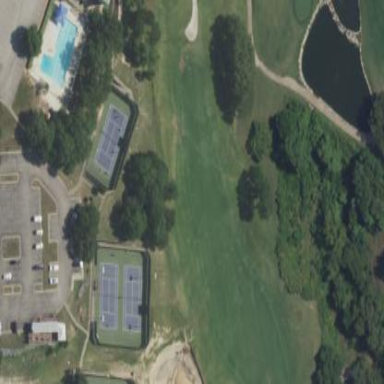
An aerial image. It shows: Grassy area designated as golf fairway.